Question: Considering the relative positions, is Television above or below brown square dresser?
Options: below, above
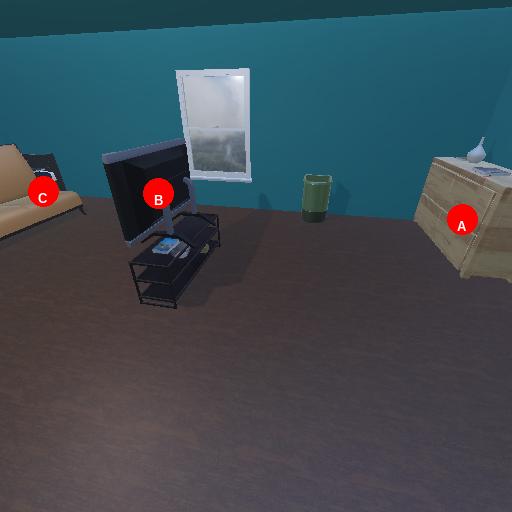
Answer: below